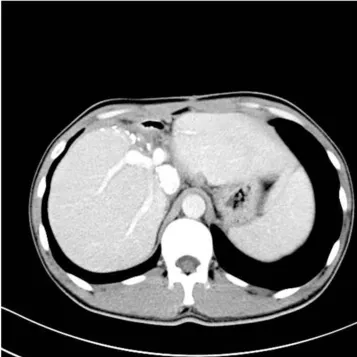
CT scan (6 months after operation).
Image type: radiology (ct)